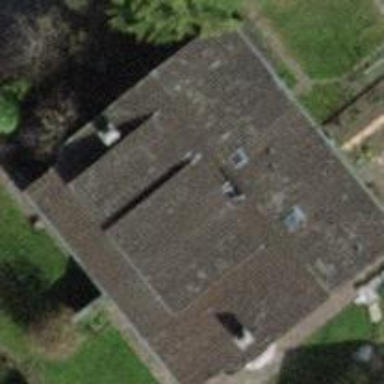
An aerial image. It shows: Semi-detached house.